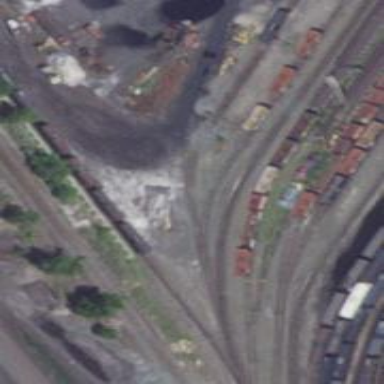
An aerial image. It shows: Railway yard.